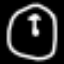
Label: clock